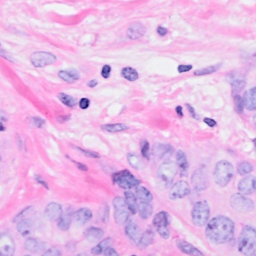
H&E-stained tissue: Breast